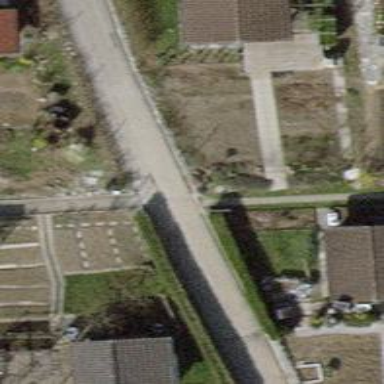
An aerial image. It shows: Concrete path with lanes.